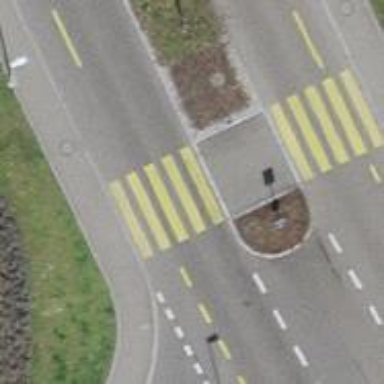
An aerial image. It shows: Uncontrolled zebra crossing on the road.